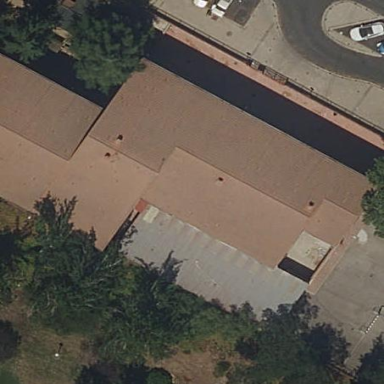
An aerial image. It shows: School building.